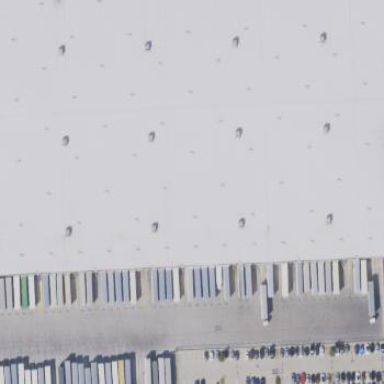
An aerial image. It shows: Warehouse that serves as post depot.